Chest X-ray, AP view. Patient: 55 years old, sex M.
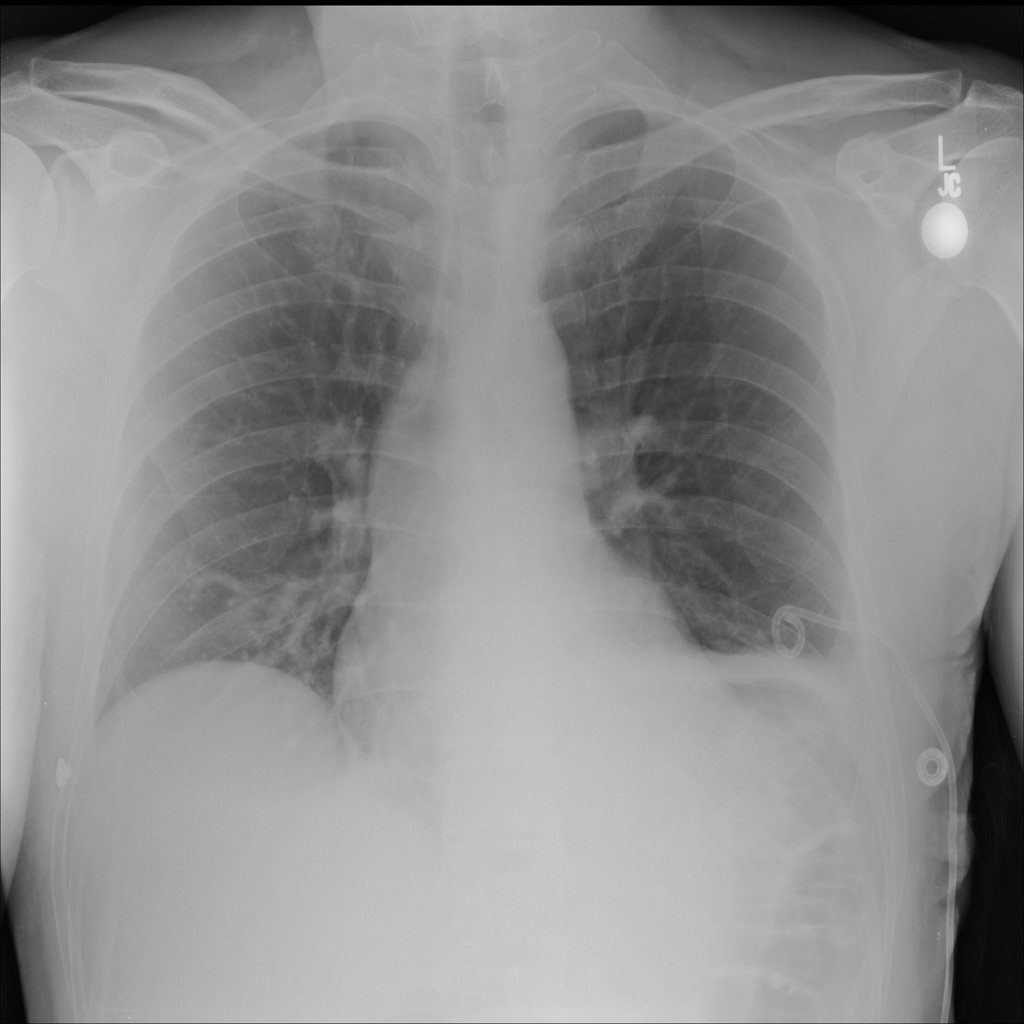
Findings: No Finding